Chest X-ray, PA view. Patient: 52 years old, sex F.
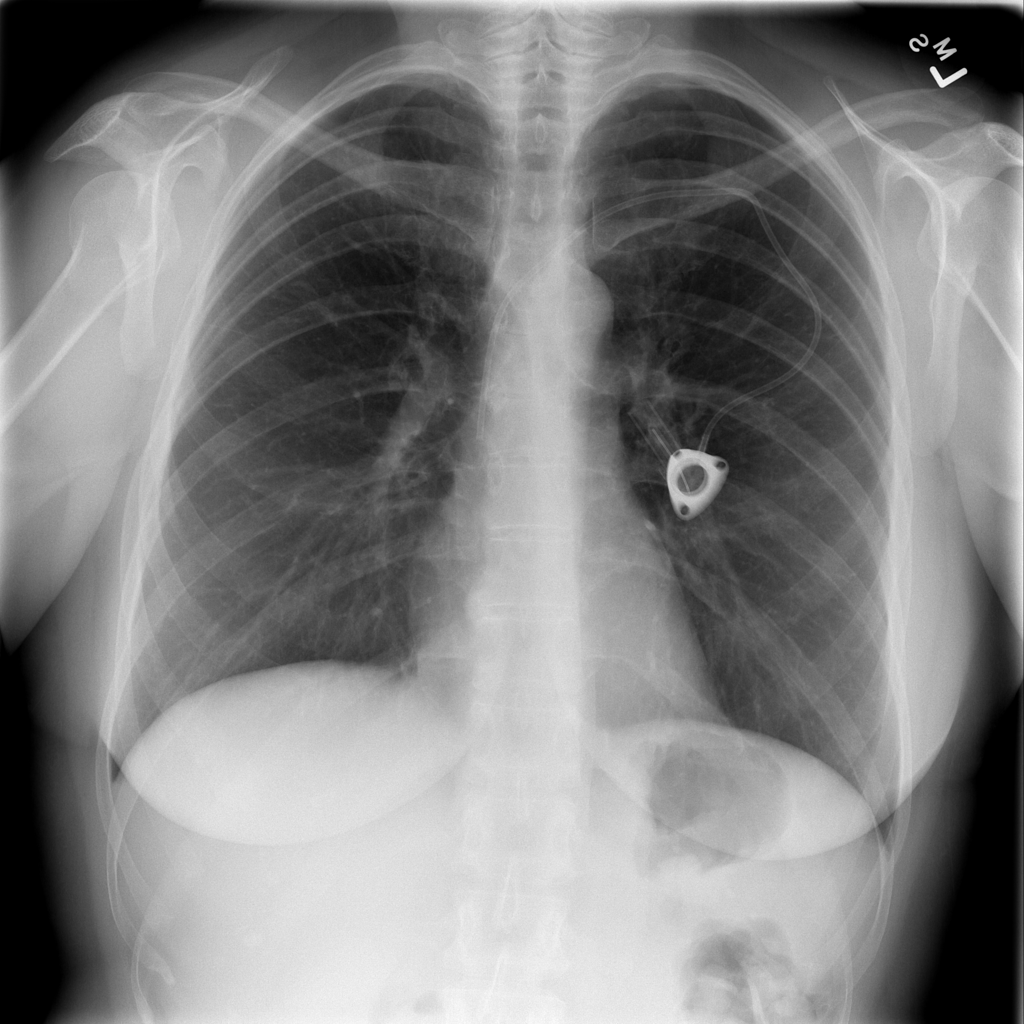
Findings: No Finding